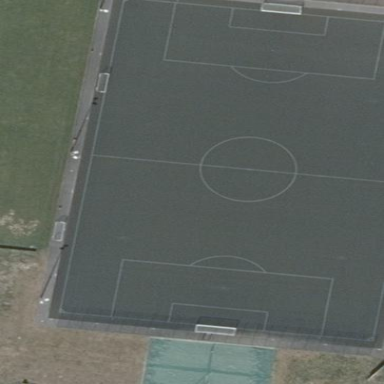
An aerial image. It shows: Soccer pitch designated for leisure and sports activities.